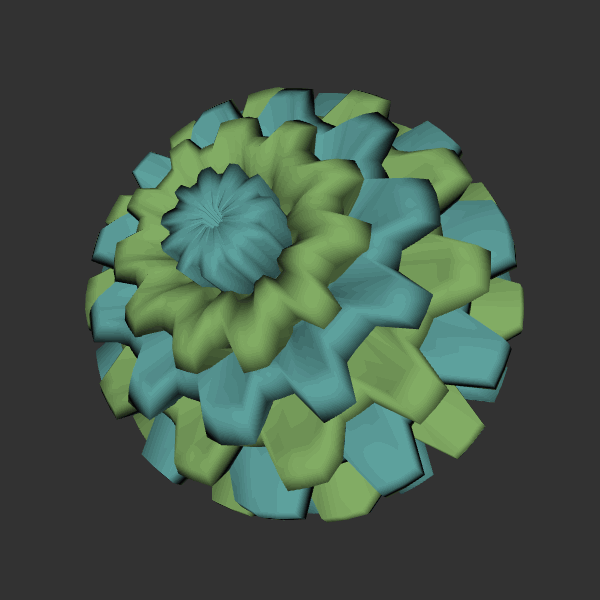
Background: dark